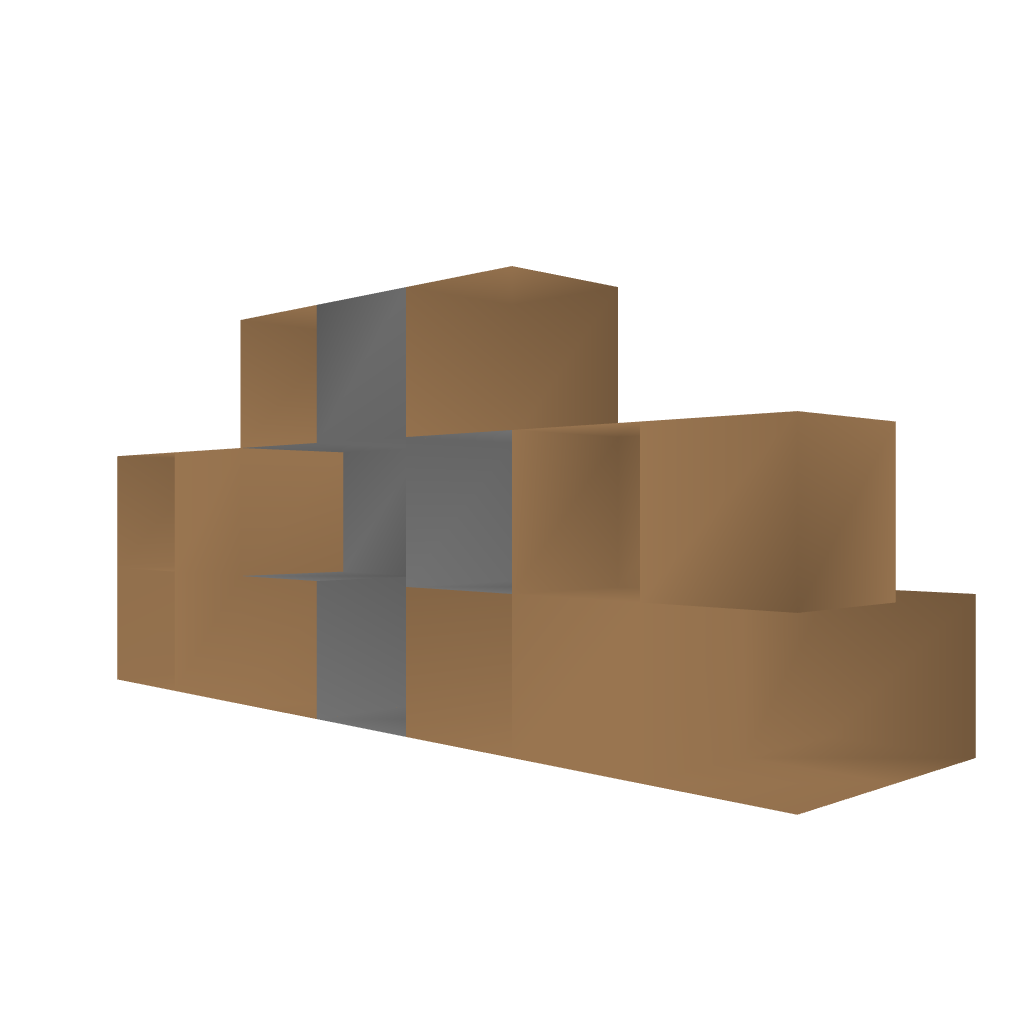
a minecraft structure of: Food Machine bad low quality